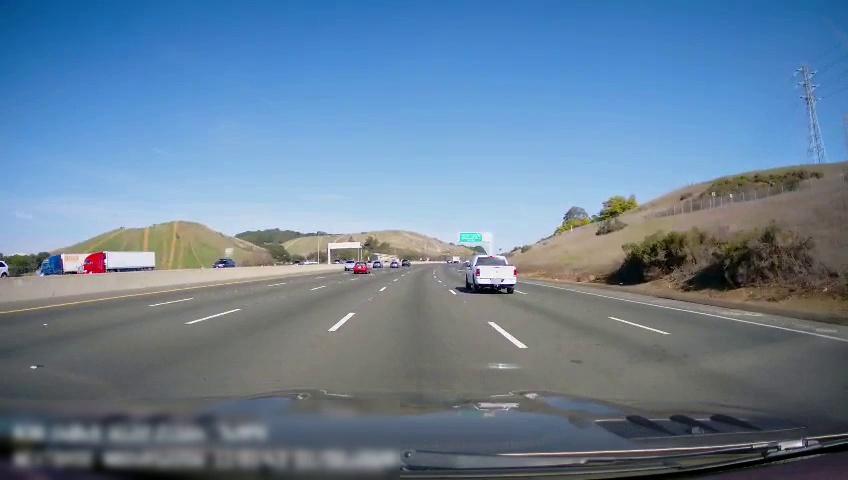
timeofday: Day
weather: Sunny
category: Drivable Space
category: Vehicles | Truck
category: Vehicles | Car
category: Vehicles | Truck
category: Vehicles | Car
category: Vehicles | Car
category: Vehicles | SUV
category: Vehicles | Car
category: Vehicles | Car
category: Vehicles | Truck
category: Lanes | Alternate Lane
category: Lanes | Alternate Lane
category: Lanes | Alternate Lane
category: Lanes | Current Lane
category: Lanes | Current Lane
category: Lanes | Alternate Lane
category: Lanes | Alternate Lane
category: Traffic | Signs